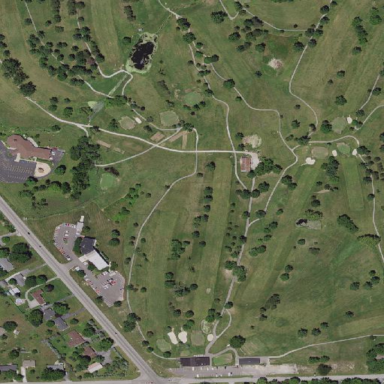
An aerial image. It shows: Golf course surrounded by greenery.